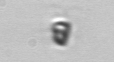
Label: Pyramimonas